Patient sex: F
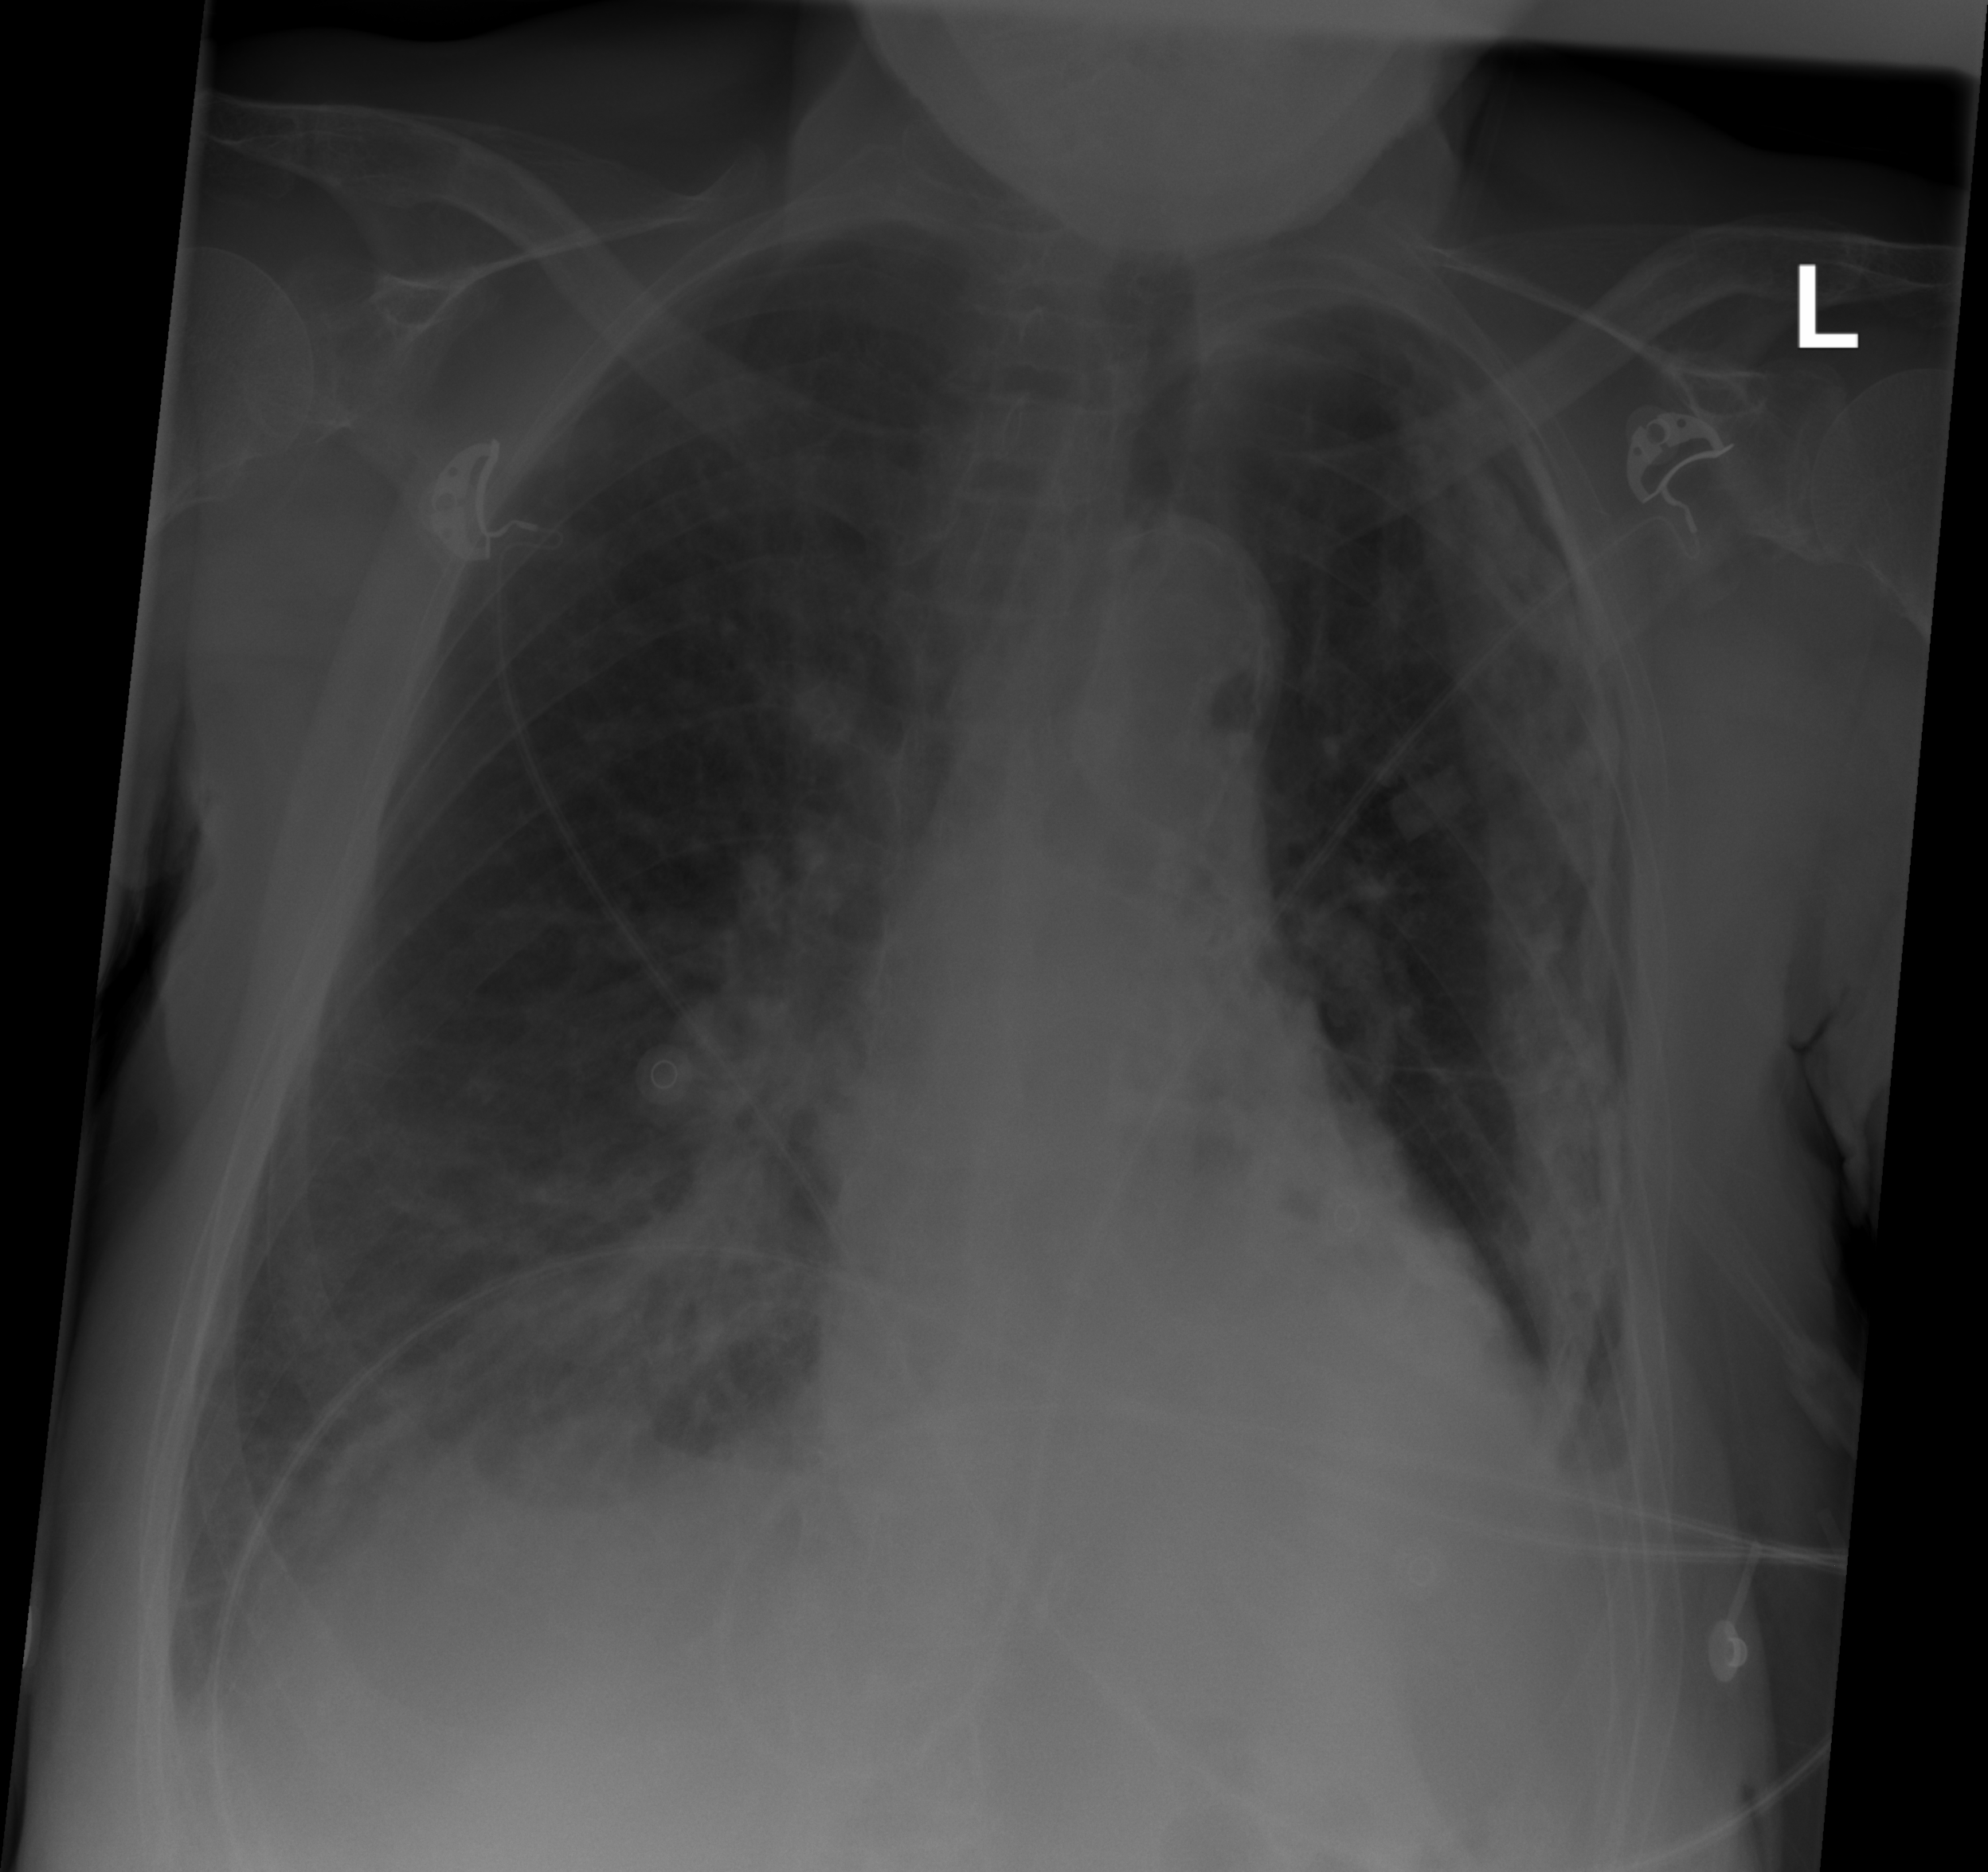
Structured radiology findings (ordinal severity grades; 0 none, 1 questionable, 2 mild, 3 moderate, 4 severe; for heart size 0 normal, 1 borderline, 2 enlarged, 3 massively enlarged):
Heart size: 1
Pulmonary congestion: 2
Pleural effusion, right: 2
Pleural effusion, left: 2
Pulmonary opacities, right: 2
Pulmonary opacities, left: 0
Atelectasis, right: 2
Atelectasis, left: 2